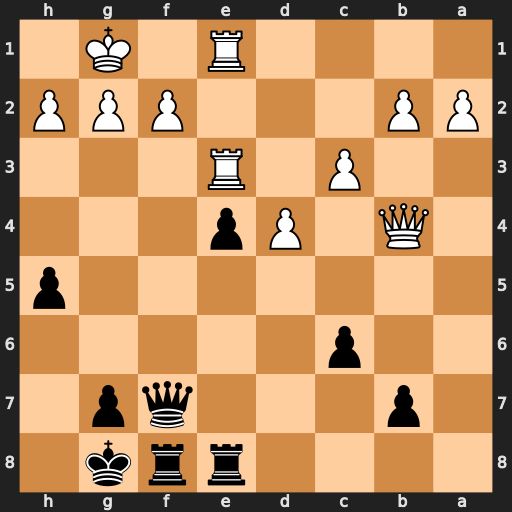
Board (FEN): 4rrk1/1p3qp1/2p5/7p/1Q1Pp3/2P1R3/PP3PPP/4R1K1
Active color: b
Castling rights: -
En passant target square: -
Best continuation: Qxf2+ Kh1 Qf1+ Rxf1 Rxf1#